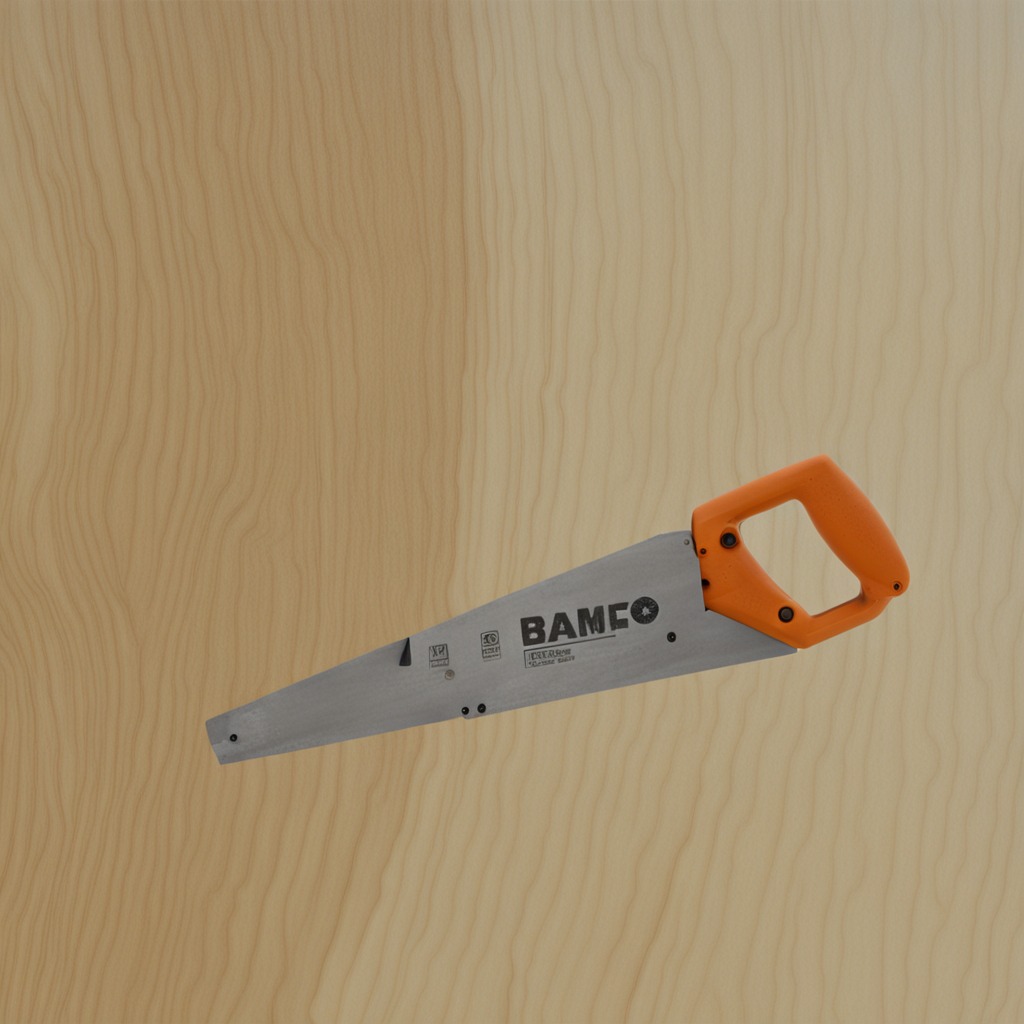
A metal saw is lying on a plywood surface in a paint workshop lit by afternoon window light.